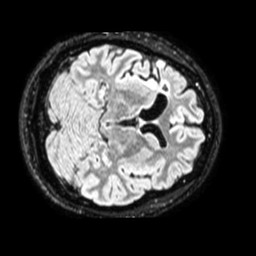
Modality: FLAIR
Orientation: axial
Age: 20
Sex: male
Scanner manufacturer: philips
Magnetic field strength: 1.5 T
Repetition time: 4.8 s
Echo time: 0.3364 s